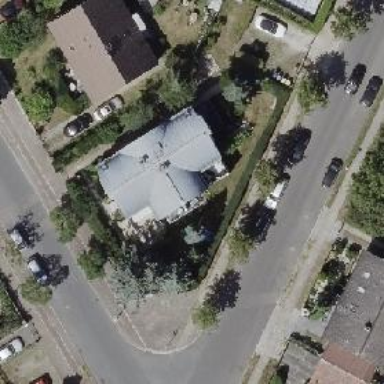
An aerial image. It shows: Unique quadruple saltbox-shaped roof outlines building with multiple apartments.